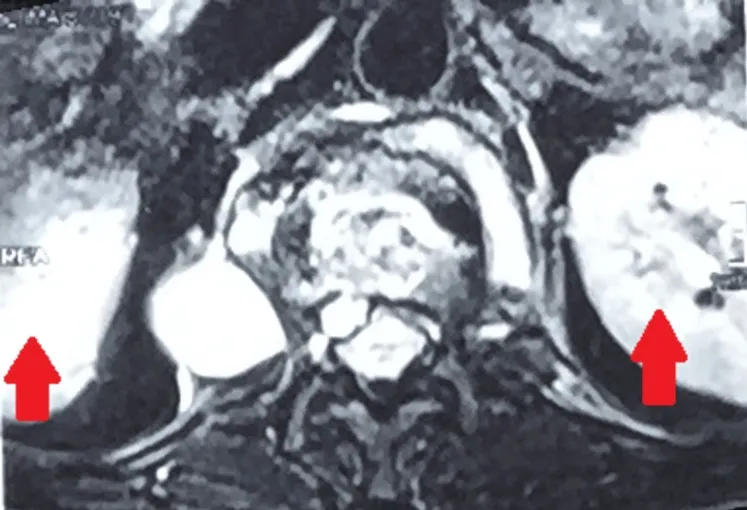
MRI of the dorso-lumbar spine showing bilateral psoas abscesses.
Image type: radiology (mri)